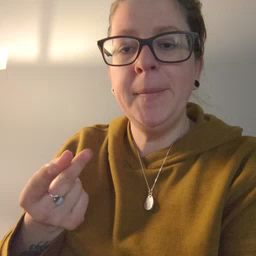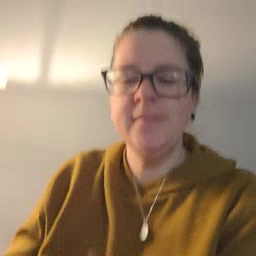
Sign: puppy